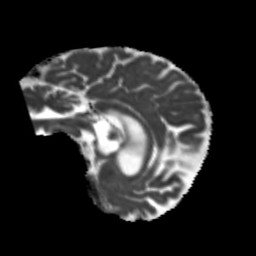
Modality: MD
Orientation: sagittal
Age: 75
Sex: female
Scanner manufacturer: siemens
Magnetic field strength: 3 T
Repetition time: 5.25 s
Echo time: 0.08 s